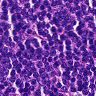
Metastatic tissue present: no